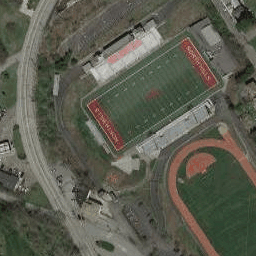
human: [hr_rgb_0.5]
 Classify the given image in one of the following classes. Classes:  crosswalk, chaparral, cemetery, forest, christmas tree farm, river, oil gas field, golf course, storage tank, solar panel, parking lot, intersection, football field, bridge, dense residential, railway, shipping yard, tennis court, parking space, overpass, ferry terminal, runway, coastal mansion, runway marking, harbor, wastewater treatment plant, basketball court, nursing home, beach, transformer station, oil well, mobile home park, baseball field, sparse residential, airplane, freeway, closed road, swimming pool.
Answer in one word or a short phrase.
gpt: football field